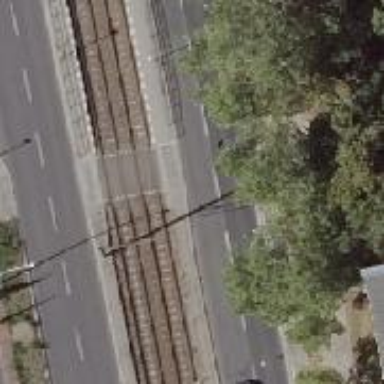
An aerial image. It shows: Tram crossing on the railway.